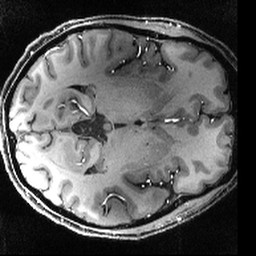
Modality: T1w
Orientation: axial
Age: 41
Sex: female
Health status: healthy
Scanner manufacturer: siemens
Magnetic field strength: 9.4 T
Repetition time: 3.8 s
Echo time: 0.0025 s